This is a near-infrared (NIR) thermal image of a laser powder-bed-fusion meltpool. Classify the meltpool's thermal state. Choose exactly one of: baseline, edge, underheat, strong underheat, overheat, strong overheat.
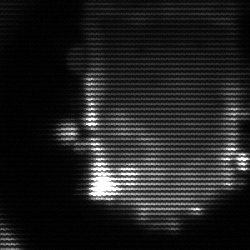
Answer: baseline